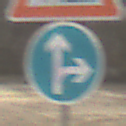
Verkehrszeichen: VorgeschriebeneFahrtrichtungGeradeausOderRechts
Zusatzzeichen oben: Arbeitsstelle
Umgebung: Outdoor, Nature
Tageszeit: MorningAfternoon
Wetter: PartlyCloudy
Licht: Natural
Jahreszeit: Winter
Kontrast: MediumContrast